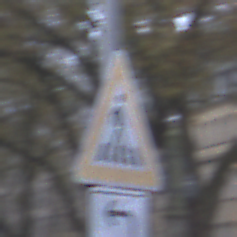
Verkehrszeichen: FussgaengerueberwegLinks
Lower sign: RichtungsangabeDurchPfeile2
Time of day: SunriseSunset
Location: Outdoor (Urban)
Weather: PartlyCloudy
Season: NotSpecified
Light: Natural